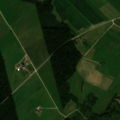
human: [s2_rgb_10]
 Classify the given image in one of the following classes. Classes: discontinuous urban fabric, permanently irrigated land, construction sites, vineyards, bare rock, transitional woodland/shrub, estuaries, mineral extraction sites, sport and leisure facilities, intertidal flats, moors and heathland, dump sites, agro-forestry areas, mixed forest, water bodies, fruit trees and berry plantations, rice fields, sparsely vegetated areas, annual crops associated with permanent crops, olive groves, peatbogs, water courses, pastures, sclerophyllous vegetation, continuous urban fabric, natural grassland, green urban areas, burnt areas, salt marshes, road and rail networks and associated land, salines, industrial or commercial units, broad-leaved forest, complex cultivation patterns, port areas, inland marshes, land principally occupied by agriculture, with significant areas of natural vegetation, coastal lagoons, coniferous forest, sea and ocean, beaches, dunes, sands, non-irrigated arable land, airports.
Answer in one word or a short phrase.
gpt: non-irrigated arable land, pastures, complex cultivation patterns, land principally occupied by agriculture, with significant areas of natural vegetation, coniferous forest, mixed forest, transitional woodland/shrub